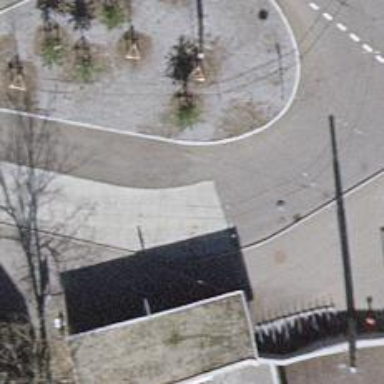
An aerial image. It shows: Trolleybus stop position for public transport.